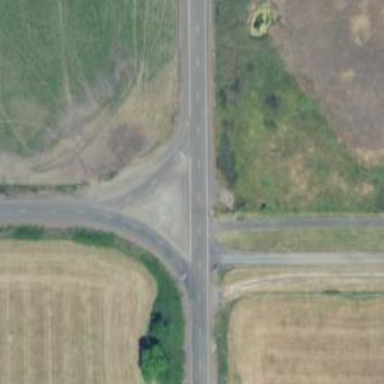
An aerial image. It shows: Tertiary link road.